Brain MRI, t1w sequence, axial 2D slice.
Patient: age 37, sex F, weight 95 kg, height 1.95 m
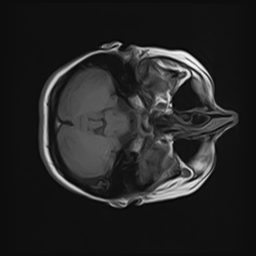